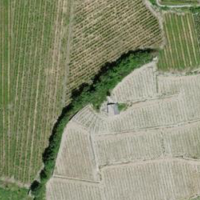
EUNIS habitat code: 40
Species observed at this site:
Erodium cicutarium